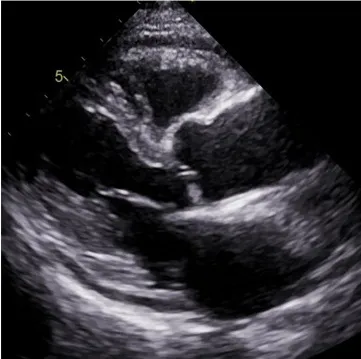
Echocardiogram showing pericardial effusion and constrictive physiology. Small amount of pericardial effusion and thickened pericardium in. Parasternal long axis view.
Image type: radiology (ultrasound)